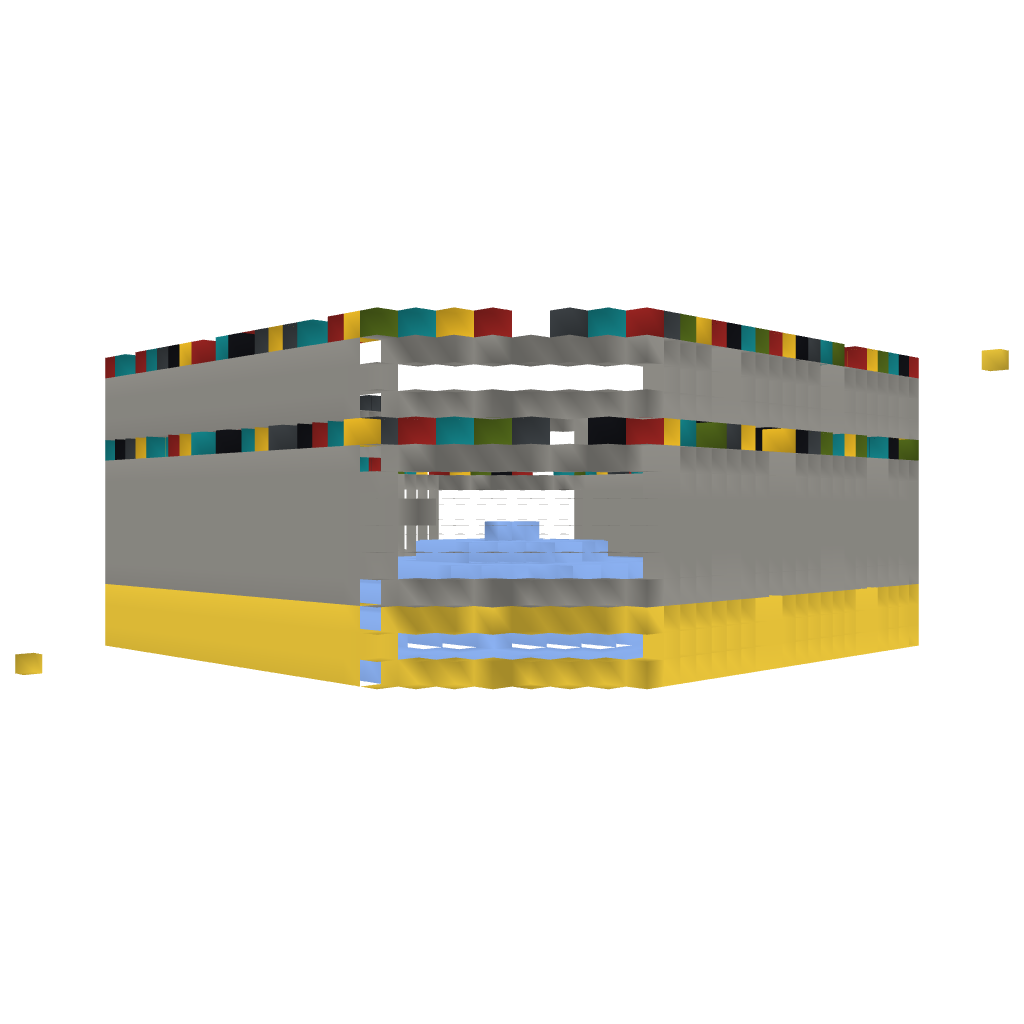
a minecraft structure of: Color Shuffle Circle